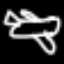
Label: airplane